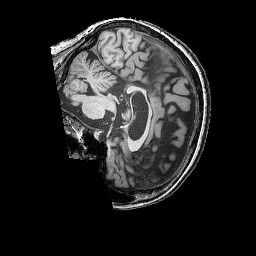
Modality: T1w
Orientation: sagittal
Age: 62
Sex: female
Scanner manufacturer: siemens
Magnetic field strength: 3 T
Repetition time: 2.25 s
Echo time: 0.00411 s